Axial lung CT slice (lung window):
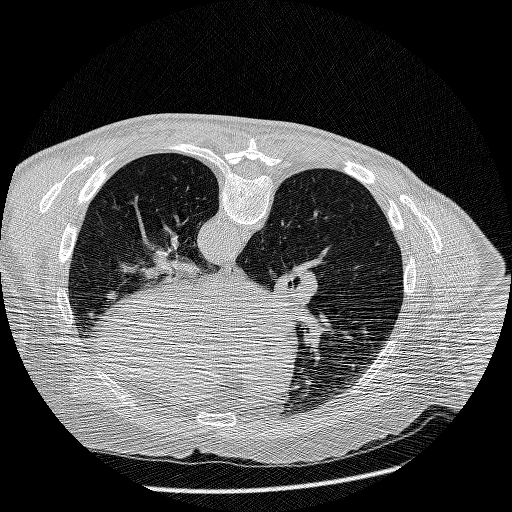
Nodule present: no